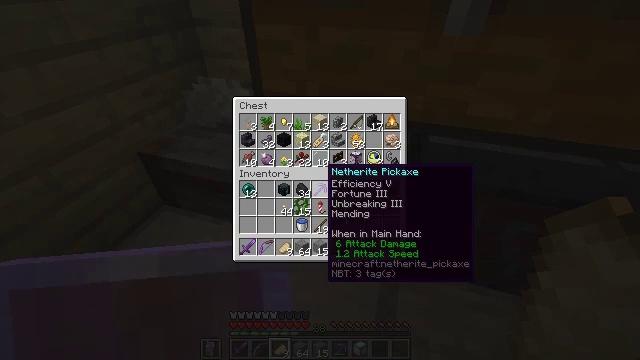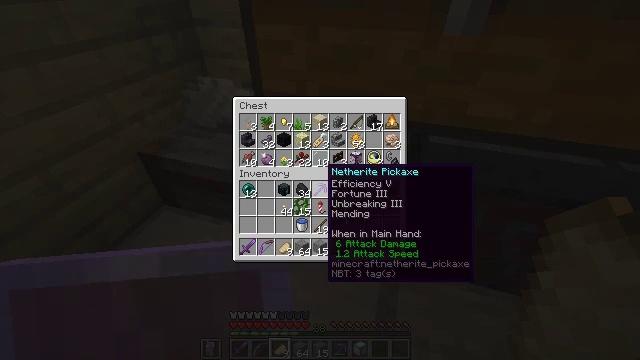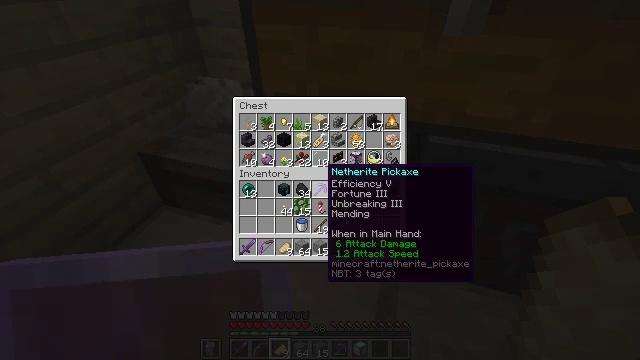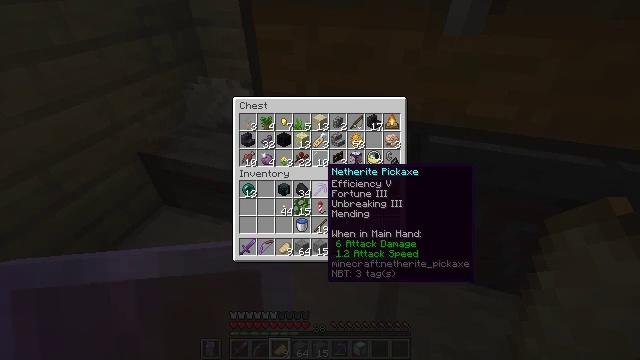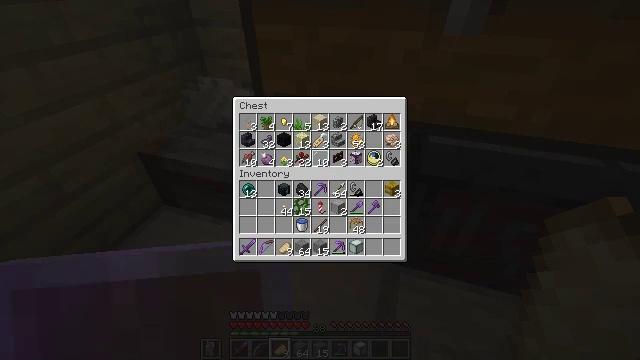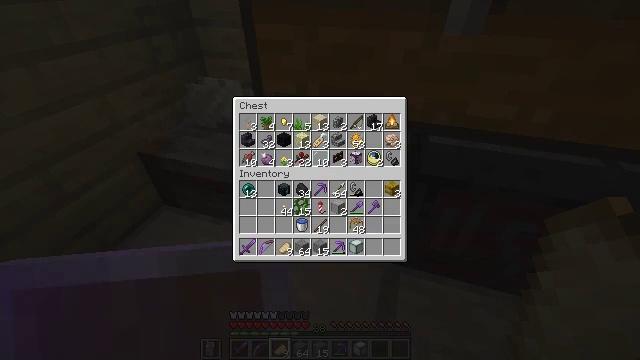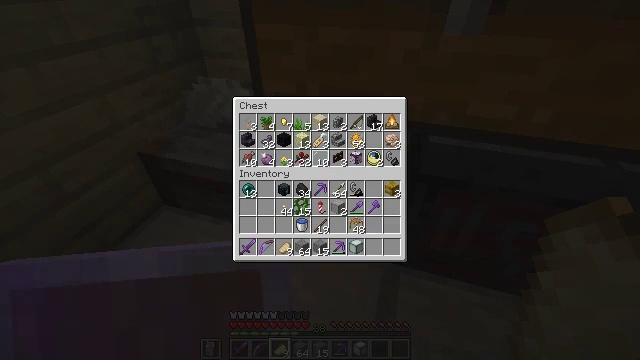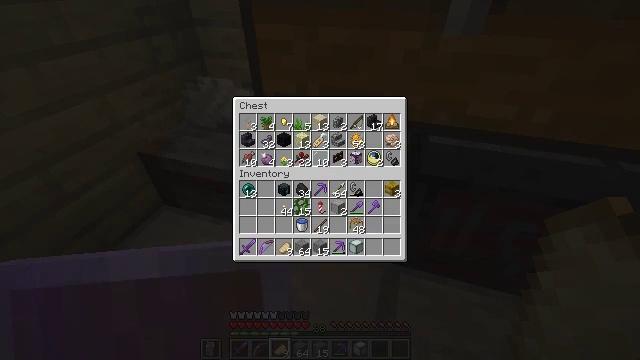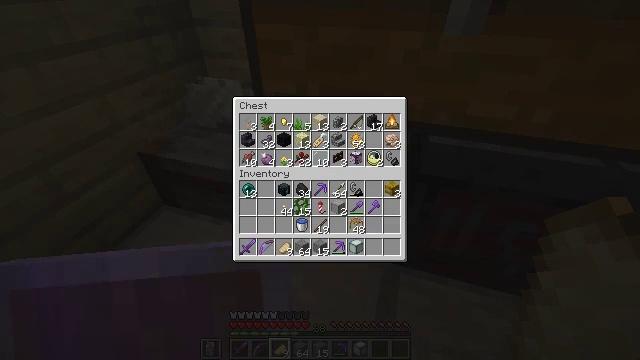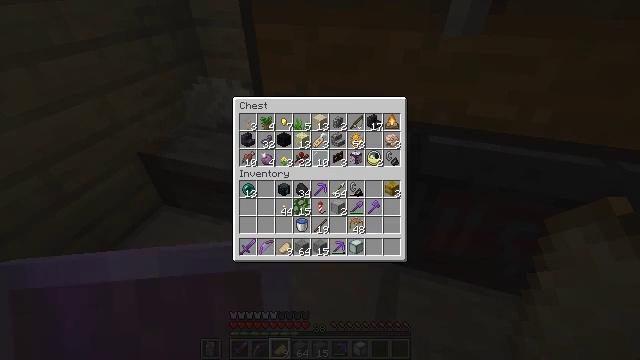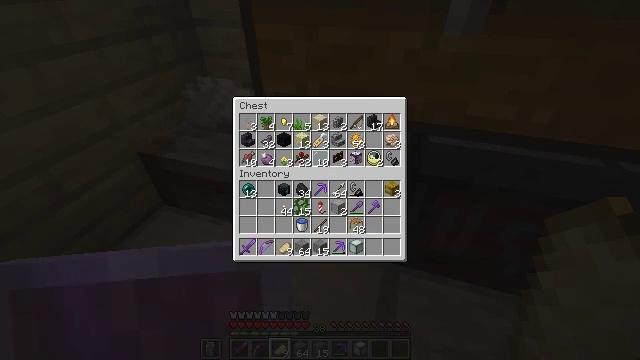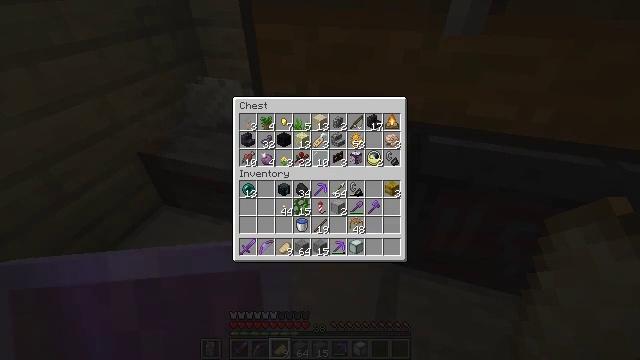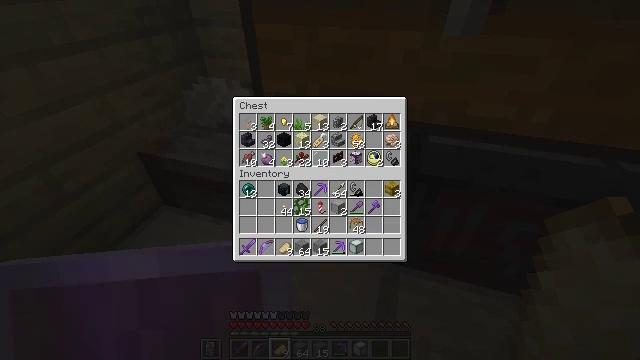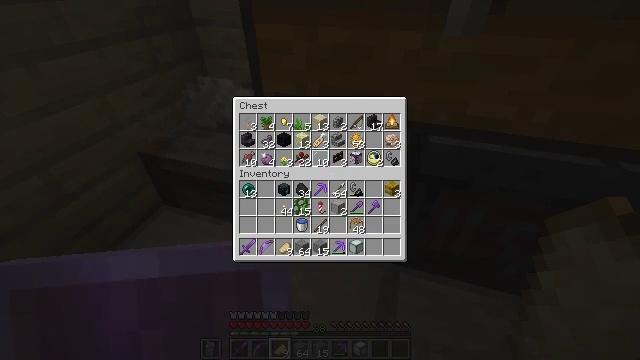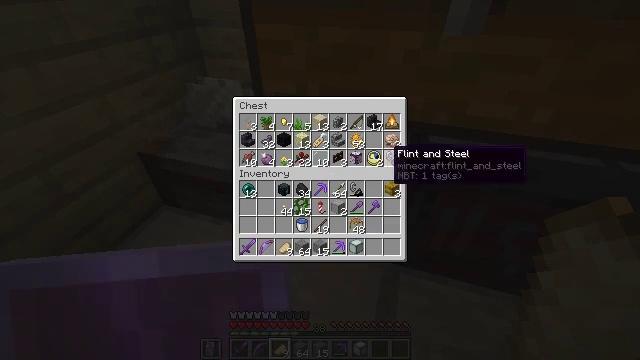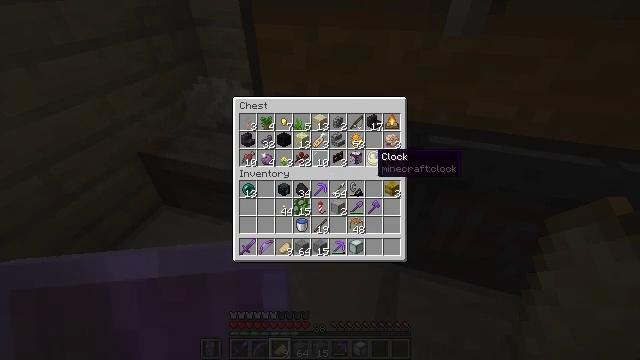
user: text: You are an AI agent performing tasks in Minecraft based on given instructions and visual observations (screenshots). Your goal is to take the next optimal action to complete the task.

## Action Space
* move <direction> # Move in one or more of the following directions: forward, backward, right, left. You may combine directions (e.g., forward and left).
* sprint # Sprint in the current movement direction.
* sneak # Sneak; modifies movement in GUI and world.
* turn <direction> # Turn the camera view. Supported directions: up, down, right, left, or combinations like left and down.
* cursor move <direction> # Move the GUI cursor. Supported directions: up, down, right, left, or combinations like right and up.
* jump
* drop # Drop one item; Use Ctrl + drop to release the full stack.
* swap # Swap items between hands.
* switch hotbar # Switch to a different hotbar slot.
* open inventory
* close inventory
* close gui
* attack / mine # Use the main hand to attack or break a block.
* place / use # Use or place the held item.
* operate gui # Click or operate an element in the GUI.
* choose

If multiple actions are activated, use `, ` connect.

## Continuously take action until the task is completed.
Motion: motion action
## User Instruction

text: craft item popped chorus fruit
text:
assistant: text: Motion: no_op
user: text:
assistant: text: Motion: no_op
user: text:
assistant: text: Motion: no_op
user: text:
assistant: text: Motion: turn right
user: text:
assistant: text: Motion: turn right
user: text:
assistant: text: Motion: turn right
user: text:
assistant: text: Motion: turn right
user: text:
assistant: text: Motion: turn right
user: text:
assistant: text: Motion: no_op
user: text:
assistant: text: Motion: no_op
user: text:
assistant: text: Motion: no_op
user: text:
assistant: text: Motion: no_op
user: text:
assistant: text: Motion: no_op
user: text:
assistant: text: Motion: turn left
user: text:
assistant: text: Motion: turn left
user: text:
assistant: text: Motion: turn left and down
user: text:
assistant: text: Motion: turn left
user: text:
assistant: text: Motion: no_op
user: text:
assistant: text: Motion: no_op
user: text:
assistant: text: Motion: no_op
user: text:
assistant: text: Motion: no_op
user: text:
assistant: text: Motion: turn right
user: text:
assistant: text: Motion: turn right
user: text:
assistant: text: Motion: turn right and up
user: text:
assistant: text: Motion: no_op
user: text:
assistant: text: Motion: no_op
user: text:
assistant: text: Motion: no_op
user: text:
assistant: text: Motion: no_op
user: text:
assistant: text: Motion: no_op
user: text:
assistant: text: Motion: no_op